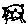
Label: cat